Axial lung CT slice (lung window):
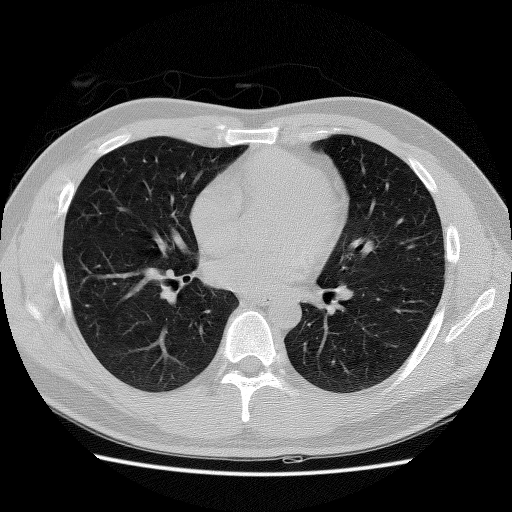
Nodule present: no